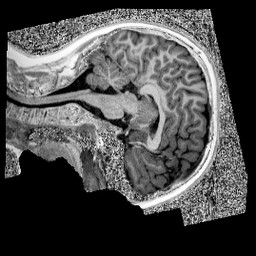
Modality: UNIT1
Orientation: sagittal
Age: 9
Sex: male
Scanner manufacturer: siemens
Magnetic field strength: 3 T
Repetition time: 4 s
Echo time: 0.00303 s